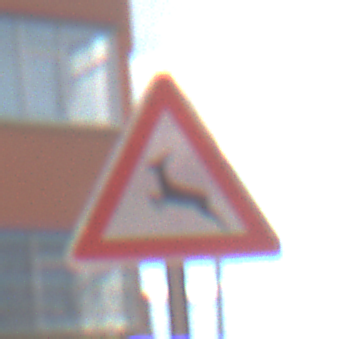
Verkehrszeichen: WildwechselRechts
Umgebung: Outdoor, Suburban
Tageszeit: MorningAfternoon
Wetter: PartlyCloudy
Licht: Natural
Jahreszeit: NotSpecified
Kontrast: HighContrast